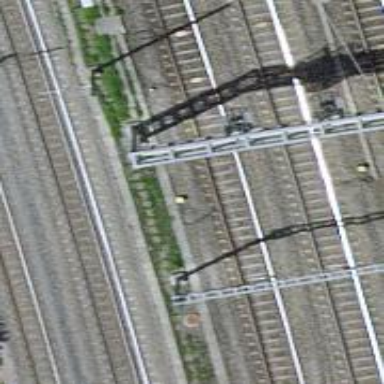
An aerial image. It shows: Railway signal.